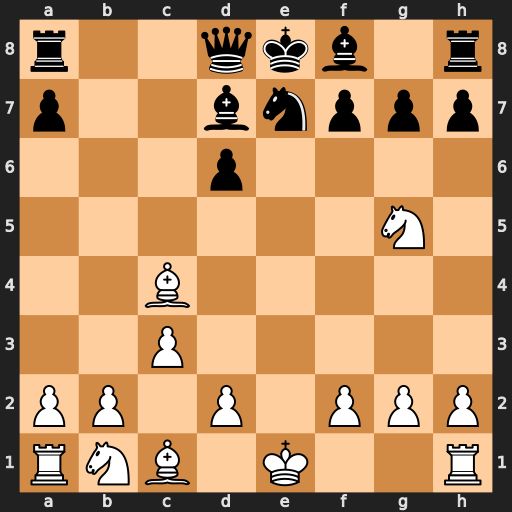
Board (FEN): r2qkb1r/p2bnppp/3p4/6N1/2B5/2P5/PP1P1PPP/RNB1K2R
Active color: w
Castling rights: KQkq
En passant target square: -
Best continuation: Bxf7#